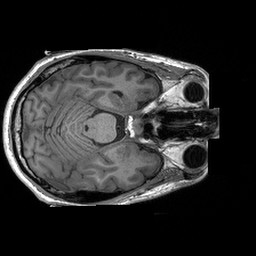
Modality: T1w
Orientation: axial
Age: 38
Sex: male
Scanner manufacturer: siemens
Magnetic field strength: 3 T
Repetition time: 2.3 s
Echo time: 0.00233 s